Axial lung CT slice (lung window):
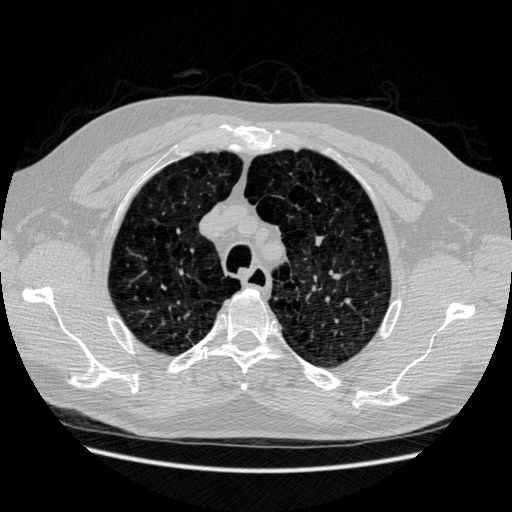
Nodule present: no